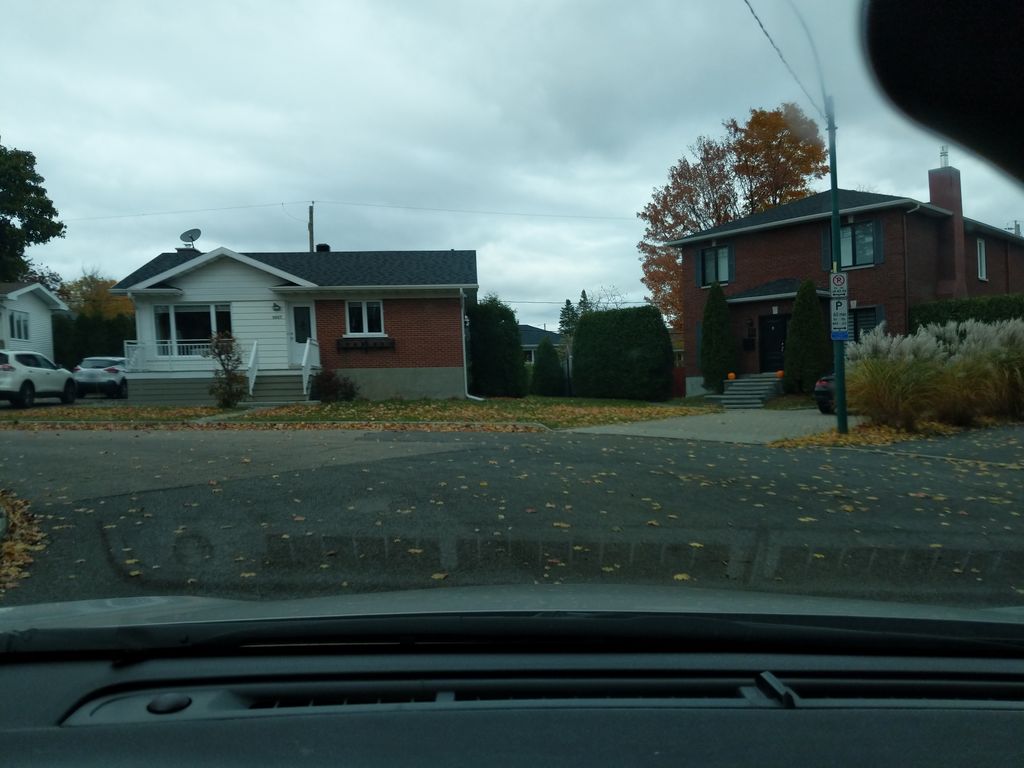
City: quebec_city